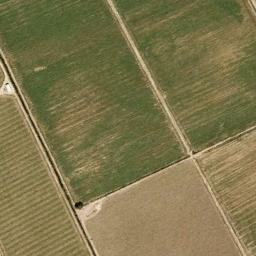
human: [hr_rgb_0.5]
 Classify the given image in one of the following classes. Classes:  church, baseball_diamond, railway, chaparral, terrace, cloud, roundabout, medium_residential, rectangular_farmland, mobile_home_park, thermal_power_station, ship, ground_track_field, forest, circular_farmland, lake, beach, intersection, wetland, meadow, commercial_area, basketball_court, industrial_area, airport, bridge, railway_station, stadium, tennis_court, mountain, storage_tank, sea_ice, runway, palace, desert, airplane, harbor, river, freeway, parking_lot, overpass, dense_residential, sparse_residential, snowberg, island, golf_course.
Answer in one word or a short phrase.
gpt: rectangular_farmland